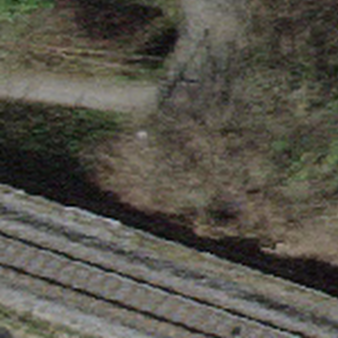
Label: other